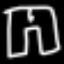
Label: pants